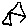
Label: triangle